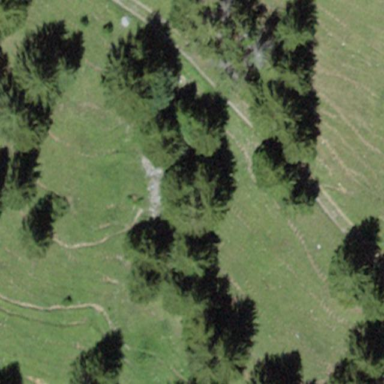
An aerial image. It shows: Forest area.